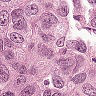
Metastatic tissue present: yes